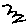
Label: zigzag